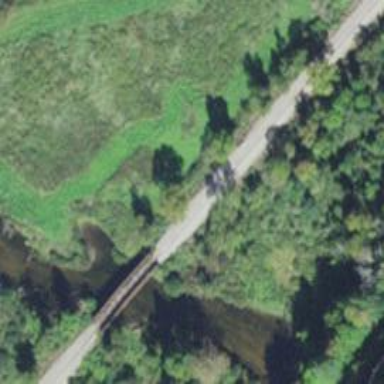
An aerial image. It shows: Bridge over railway line.